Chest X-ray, PA view. Patient: 31 years old, sex M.
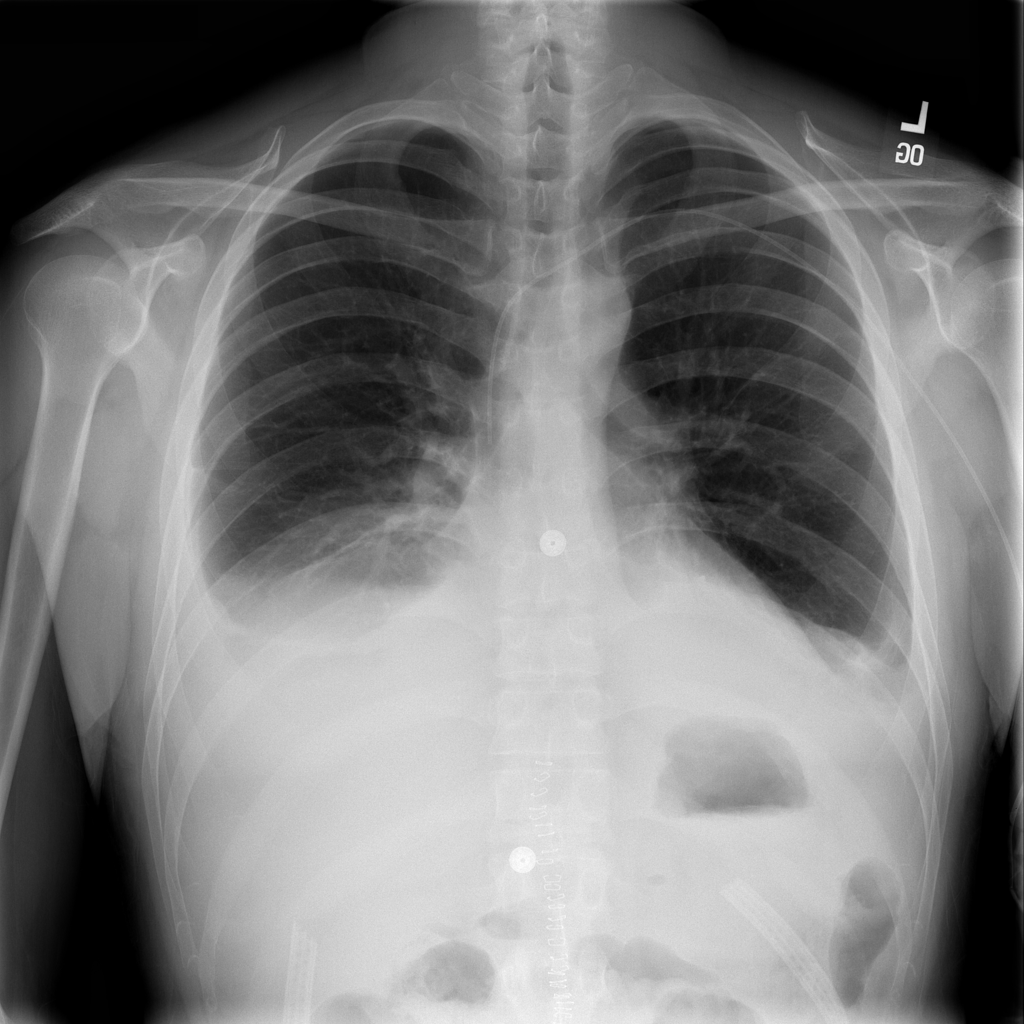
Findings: Atelectasis, Effusion